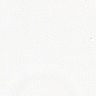
Metastatic tissue present: no